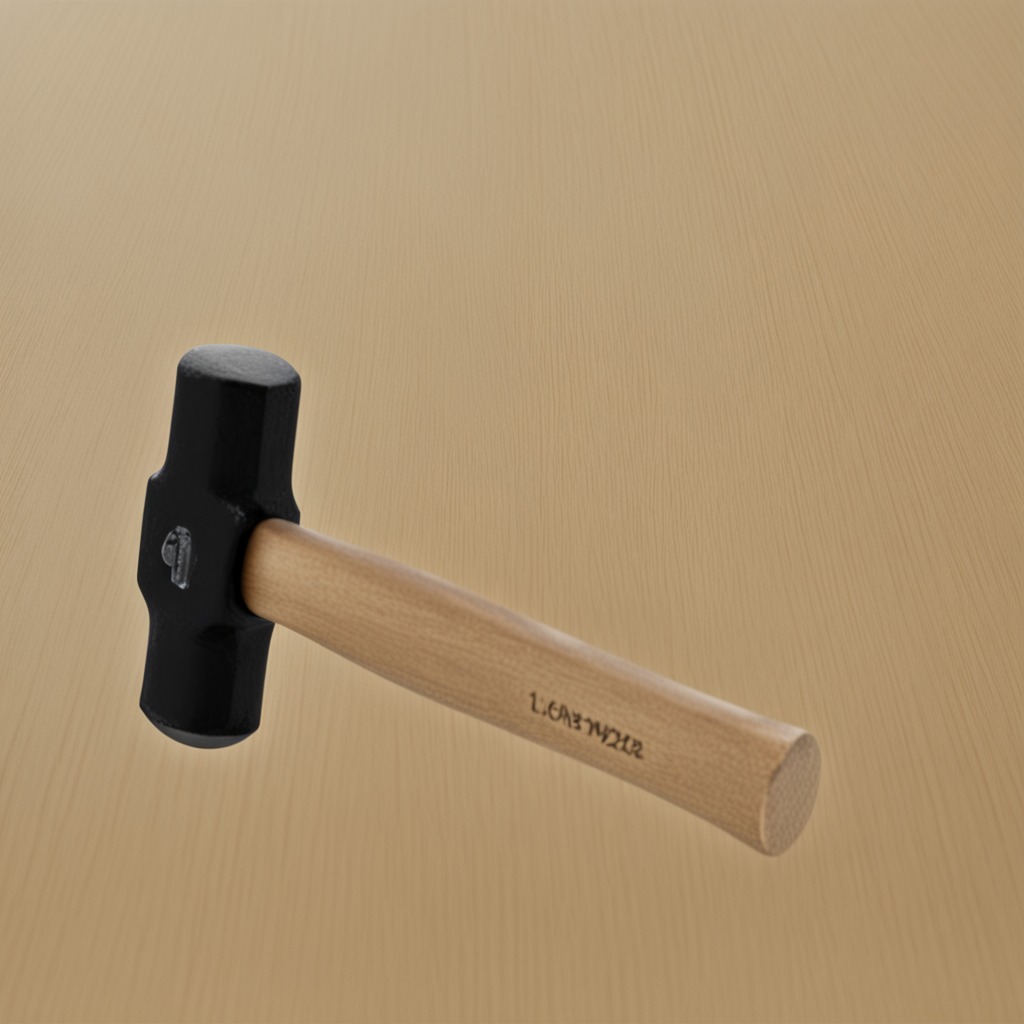
A hammer is lying on a plywood surface in a paint workshop lit by afternoon window light.